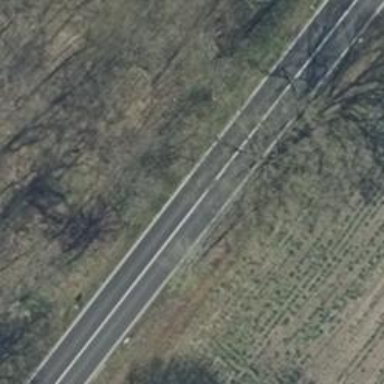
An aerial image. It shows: Primary road with asphalt surface.